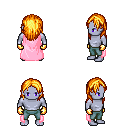
a pixel art fantasy rpg character, male body template, dark elf, purple skin, pink cape, teal pants, light blonde long hairstyle, gold gloves, four views (front, back, left, right), 2x2 character sprite sheet, small pixel art, hard edges, no anti-aliasing